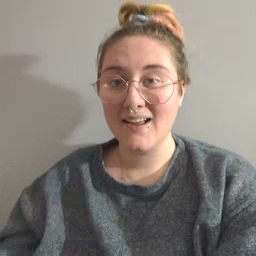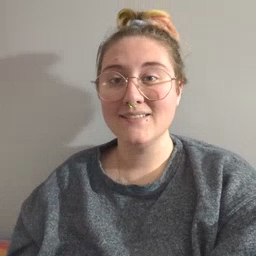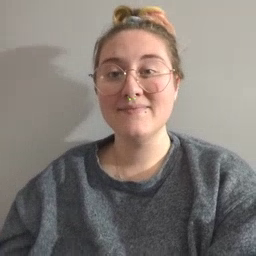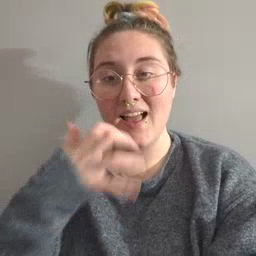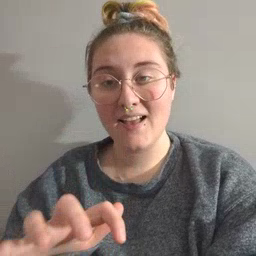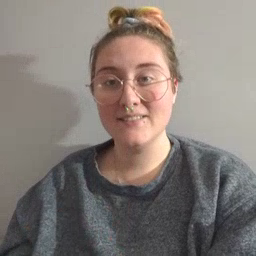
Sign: hot